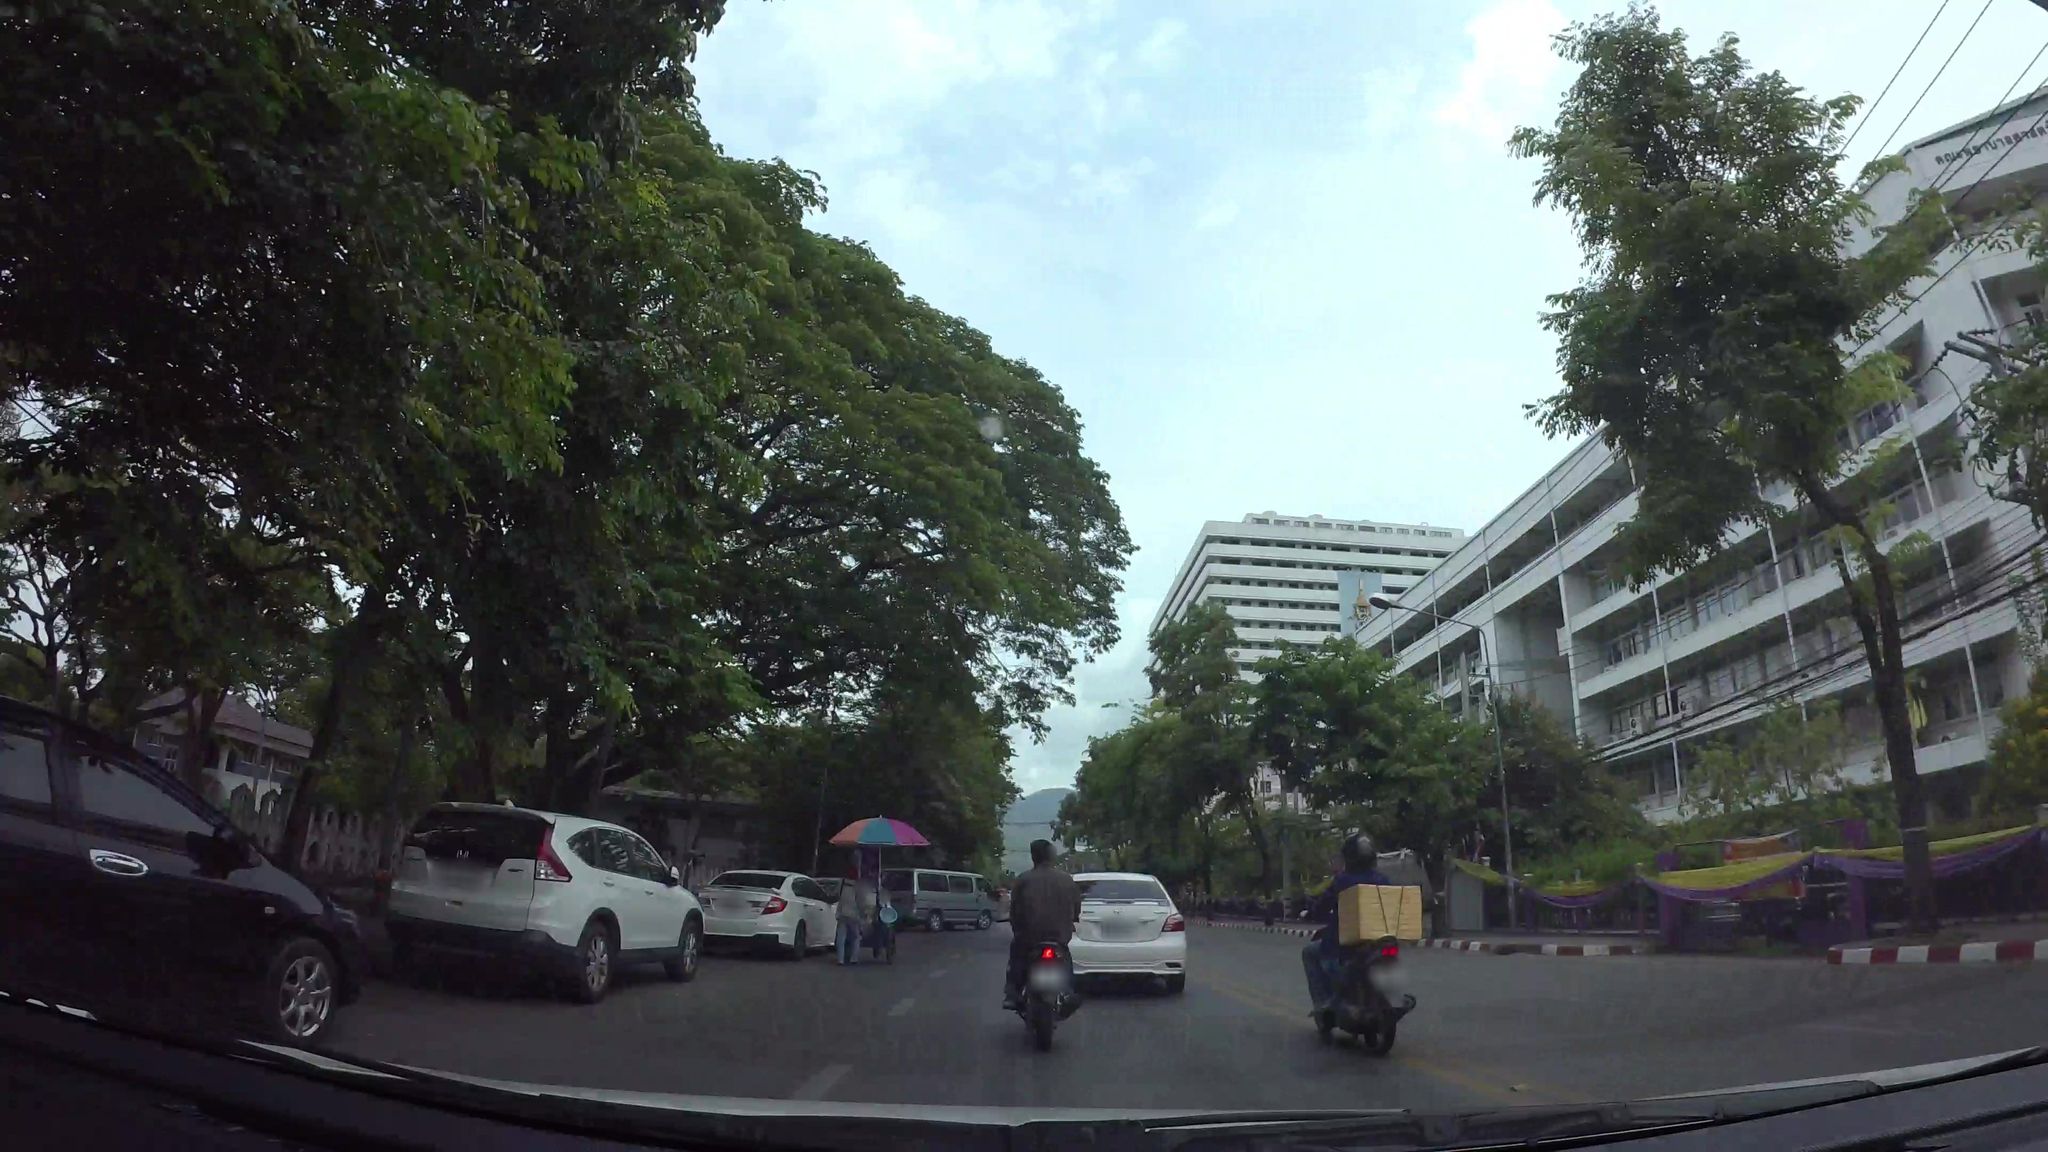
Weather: cloudy
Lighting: day
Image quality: good
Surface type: driving surface
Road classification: secondary
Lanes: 4
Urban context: semi-dense urban cluster
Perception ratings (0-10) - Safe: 5.2, Lively: 8.04, Beautiful: 7.66, Boring: 1.04, Depressing: 3.14, Wealthy: 8.53